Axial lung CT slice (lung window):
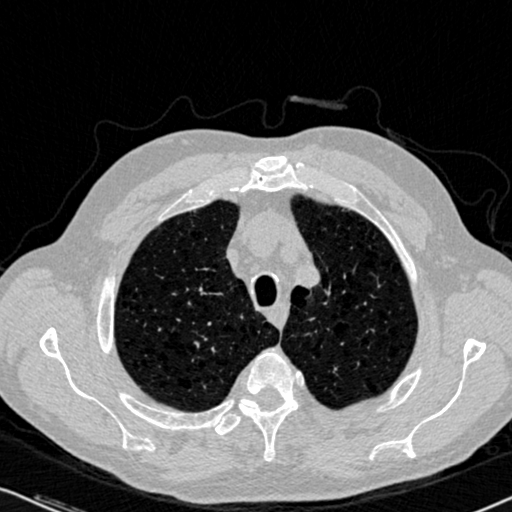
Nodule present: no